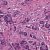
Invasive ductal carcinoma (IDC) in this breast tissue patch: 1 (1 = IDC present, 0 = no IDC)